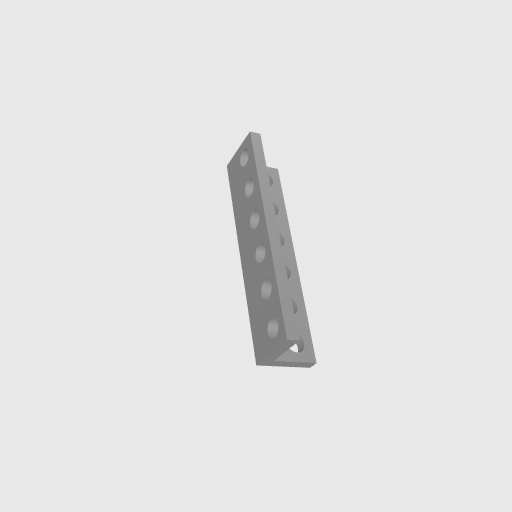
Part: LBeam6H